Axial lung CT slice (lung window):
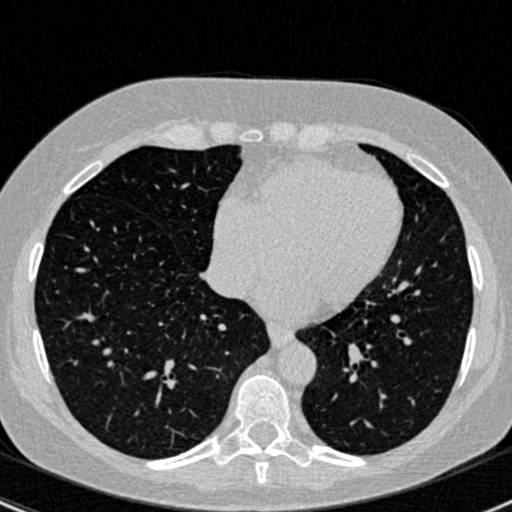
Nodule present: no